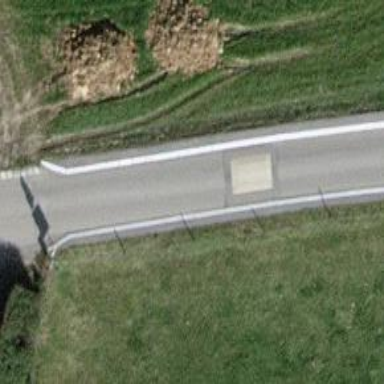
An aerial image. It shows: Traffic calming cushion.